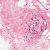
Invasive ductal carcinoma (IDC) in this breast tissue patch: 0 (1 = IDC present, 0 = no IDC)